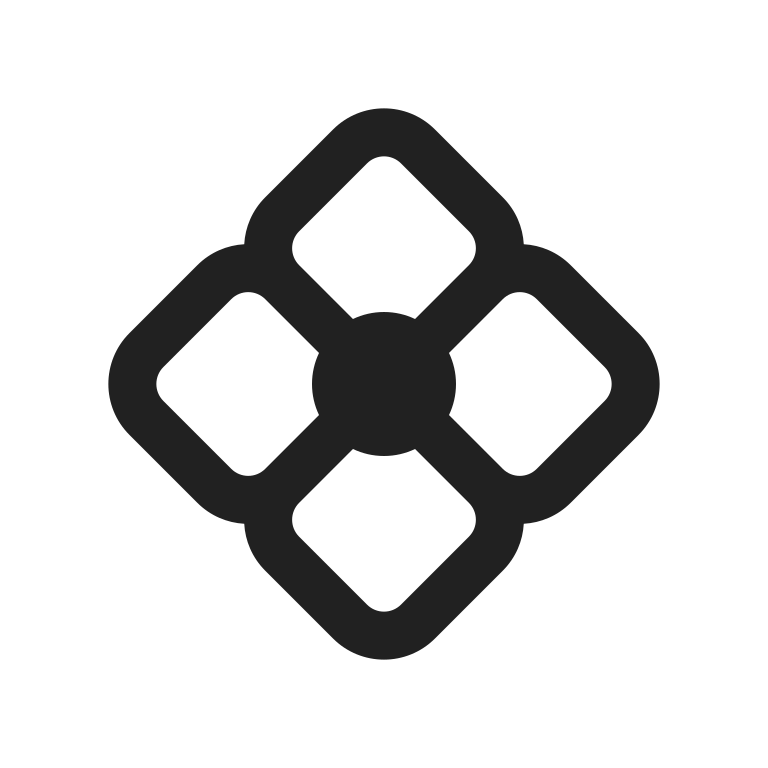
diamond with a dot high contrast